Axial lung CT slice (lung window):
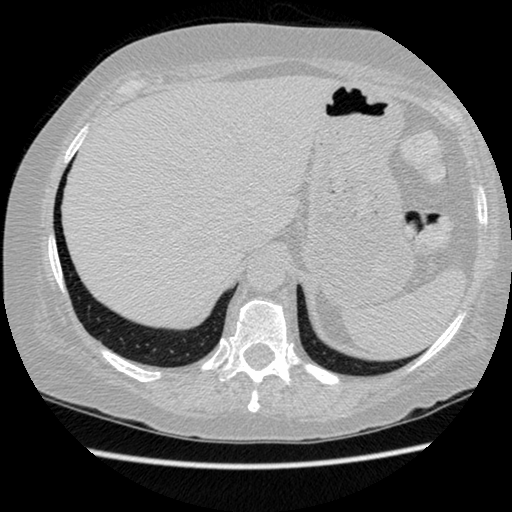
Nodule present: no